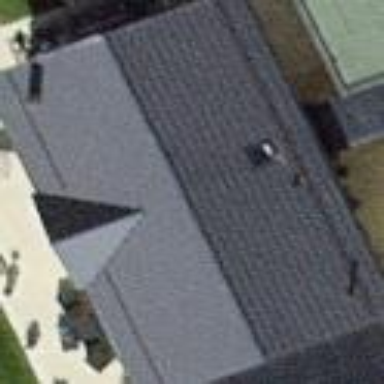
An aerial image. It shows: Gabled building with roof oriented along its structure.